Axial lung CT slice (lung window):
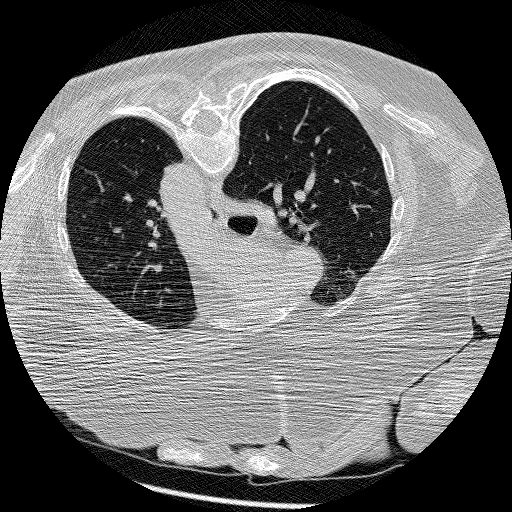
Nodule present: no